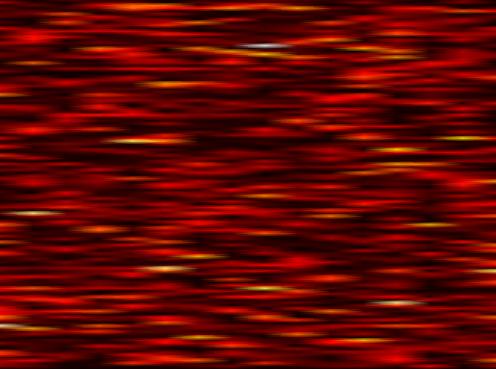
Label: OFDM